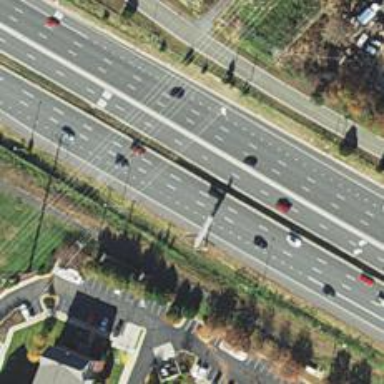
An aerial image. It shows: Expressway with asphalt surface classified as trunk highway.